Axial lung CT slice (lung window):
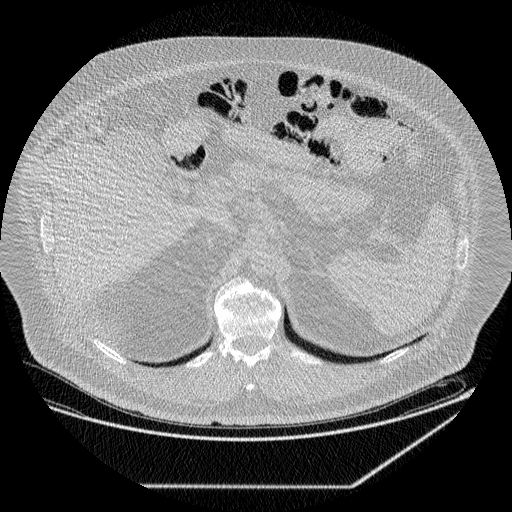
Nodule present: no